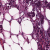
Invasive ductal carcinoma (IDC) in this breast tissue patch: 1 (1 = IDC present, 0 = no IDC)